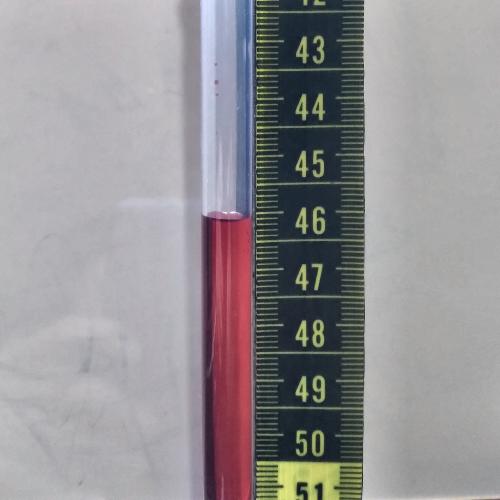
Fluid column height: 46.1 cm